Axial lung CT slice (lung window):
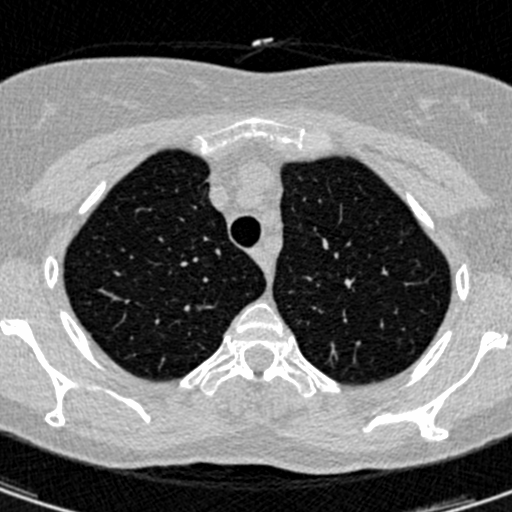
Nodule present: no